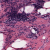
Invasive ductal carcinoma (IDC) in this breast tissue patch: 0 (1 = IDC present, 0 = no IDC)